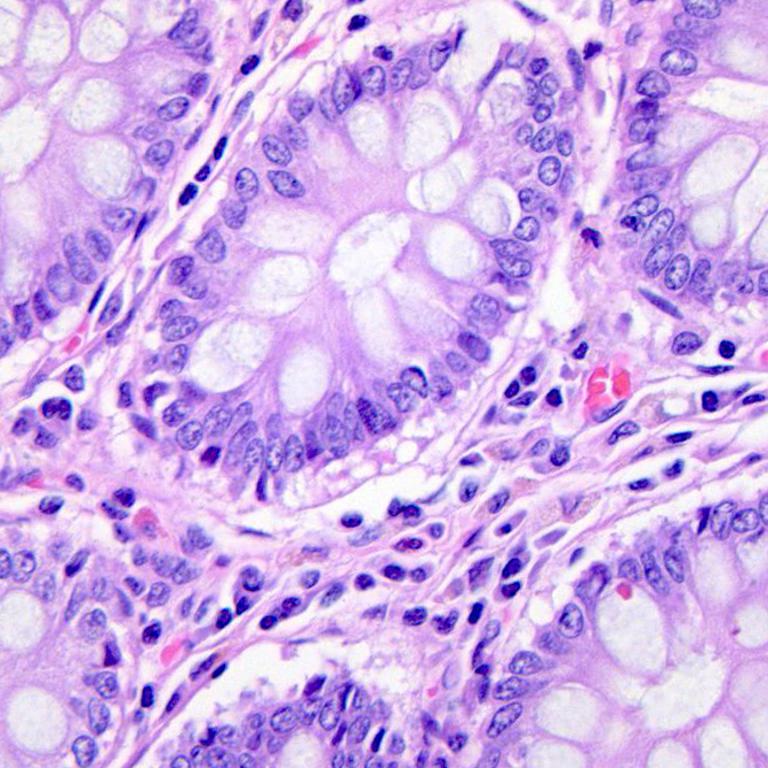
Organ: colon
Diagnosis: benign